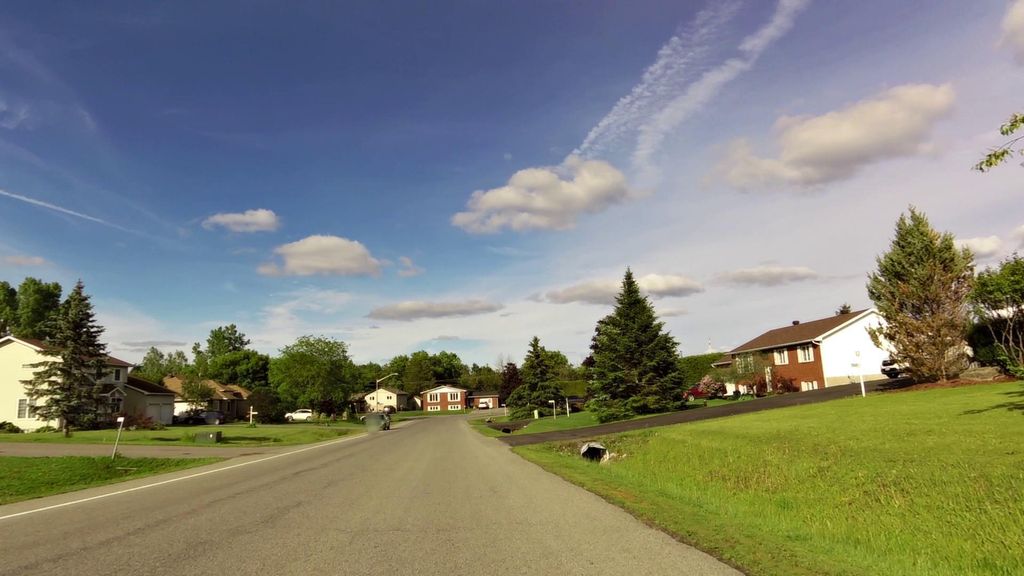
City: ottawa-gatineau